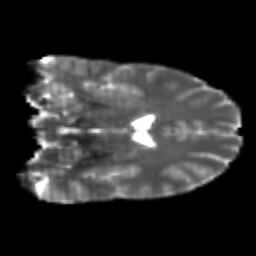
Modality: T2w
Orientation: coronal
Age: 23
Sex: male
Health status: healthy
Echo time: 0.074 s